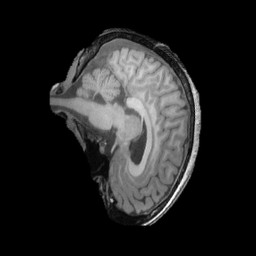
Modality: T1w
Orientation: sagittal
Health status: ill
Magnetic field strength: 3 T